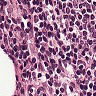
Metastatic tissue present: no